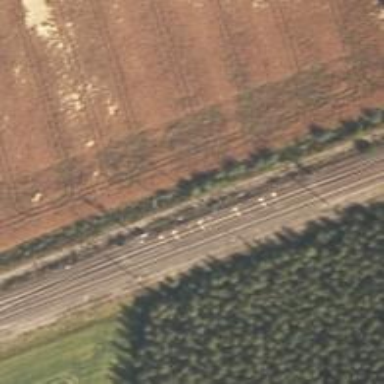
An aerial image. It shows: Railway with continuous electrified contact lines.